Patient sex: F
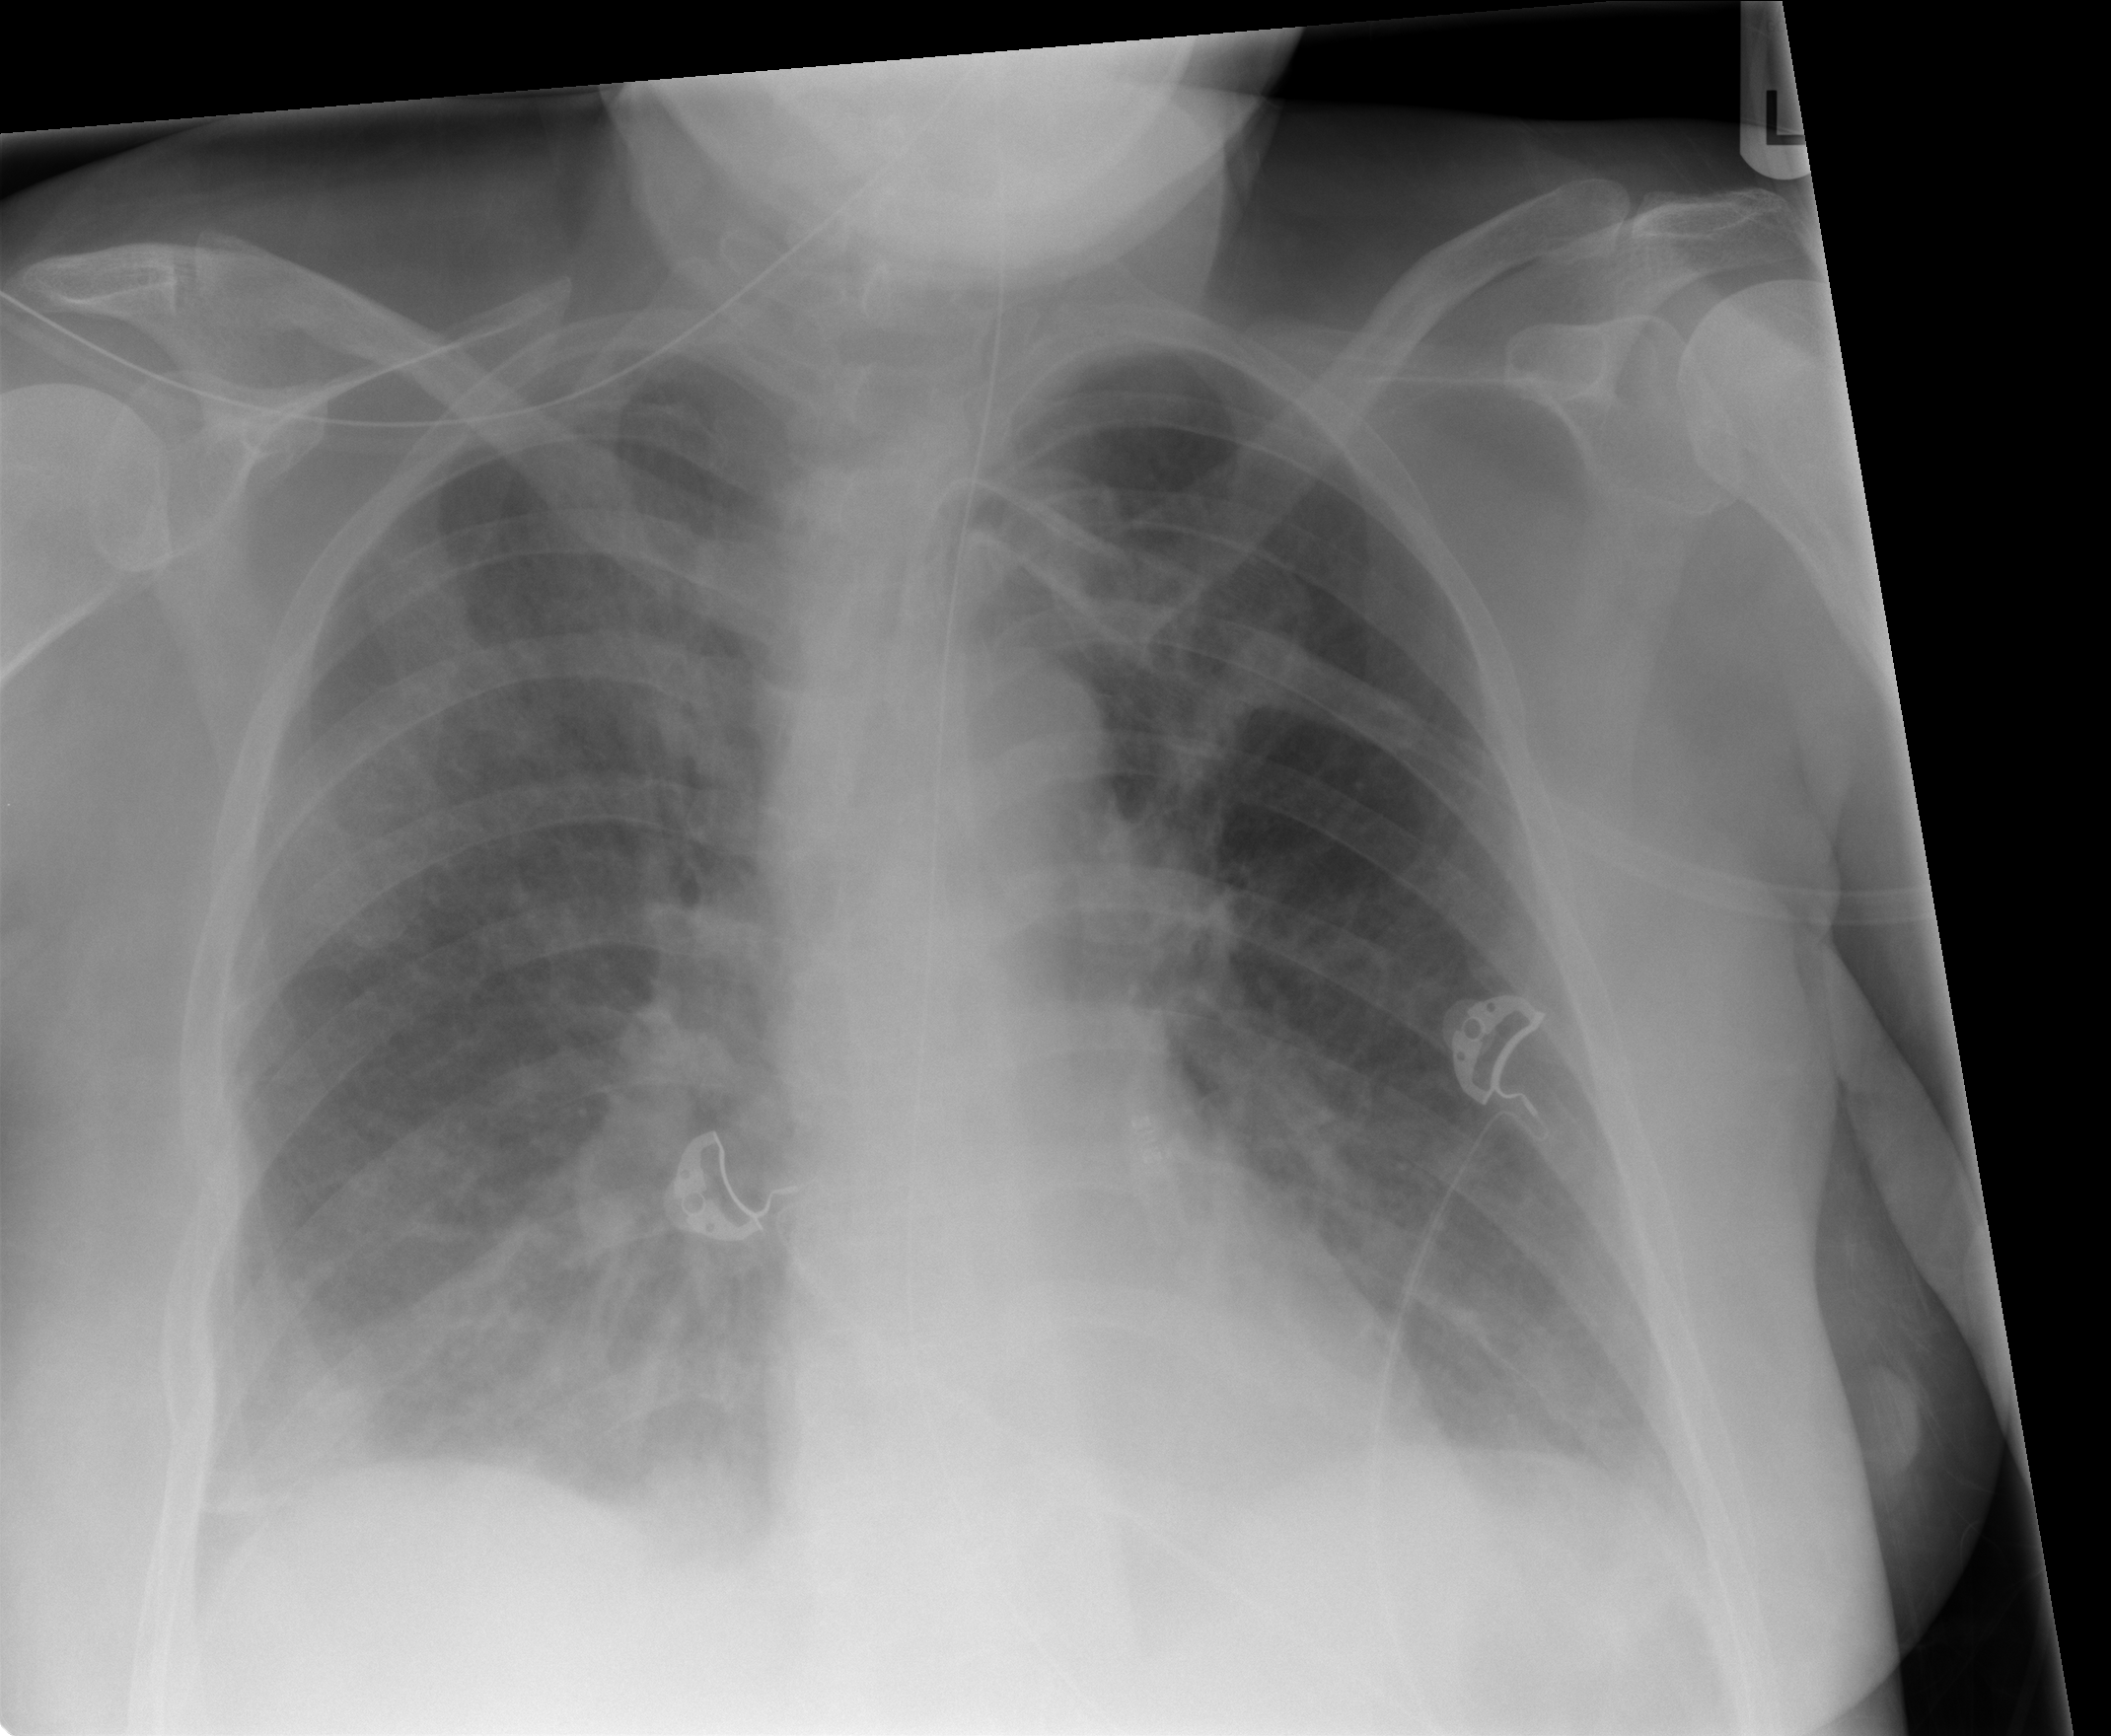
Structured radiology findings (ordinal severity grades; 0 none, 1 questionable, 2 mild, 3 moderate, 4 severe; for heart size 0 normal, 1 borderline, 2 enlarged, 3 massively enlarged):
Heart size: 0
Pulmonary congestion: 0
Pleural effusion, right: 1
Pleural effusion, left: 1
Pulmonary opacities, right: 0
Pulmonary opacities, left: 0
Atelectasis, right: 2
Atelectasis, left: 2